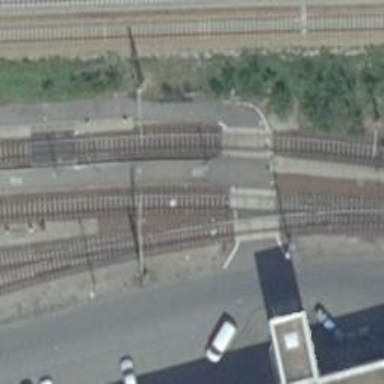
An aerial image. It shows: Railway yard with electrified contact lines.